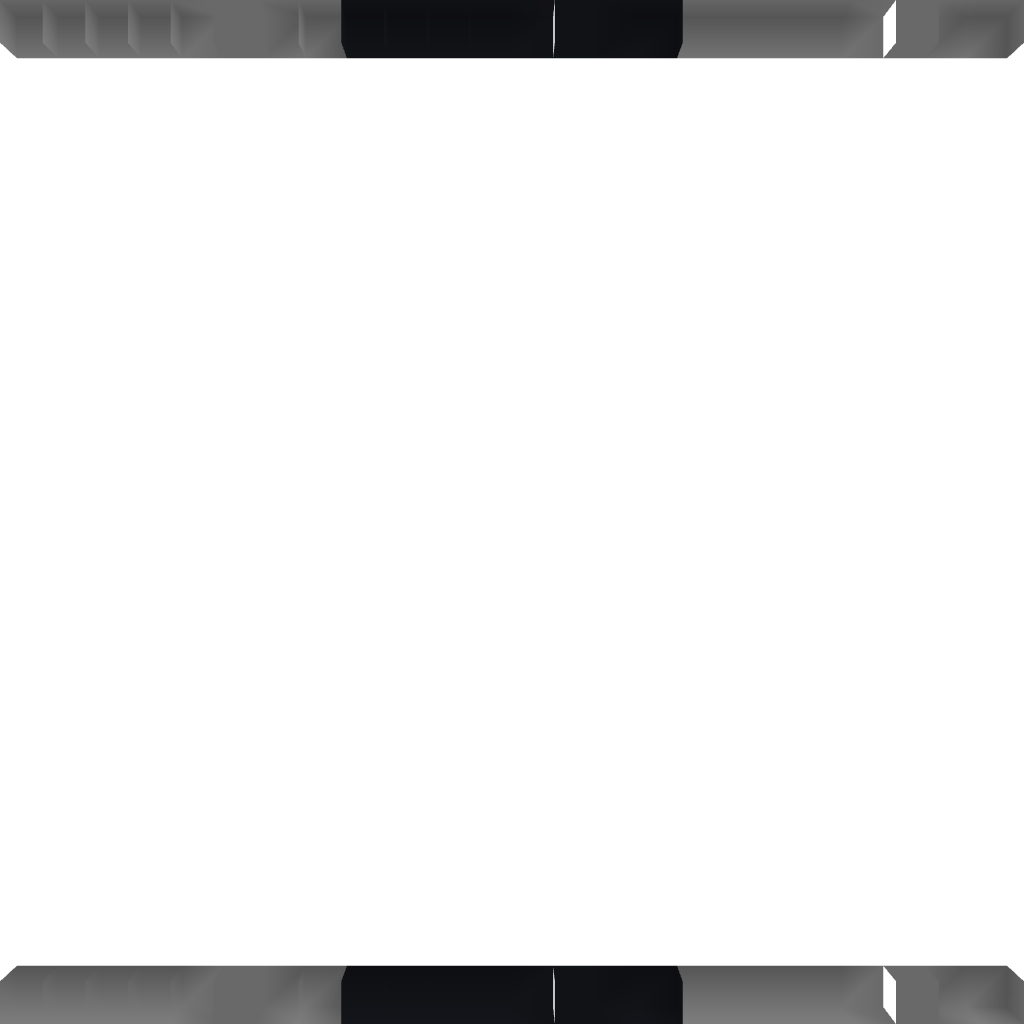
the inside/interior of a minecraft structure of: Boo (Ghost)